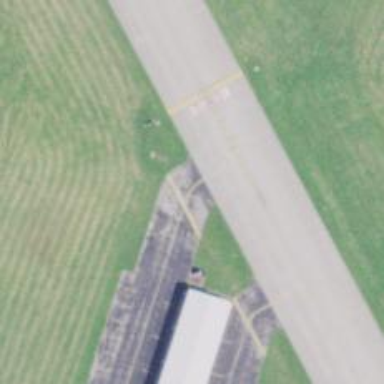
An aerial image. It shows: Image of taxiway at airport.